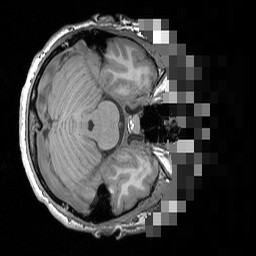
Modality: T1w
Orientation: axial
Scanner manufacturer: siemens
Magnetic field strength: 3 T
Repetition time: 1.5 s
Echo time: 0.00291 s